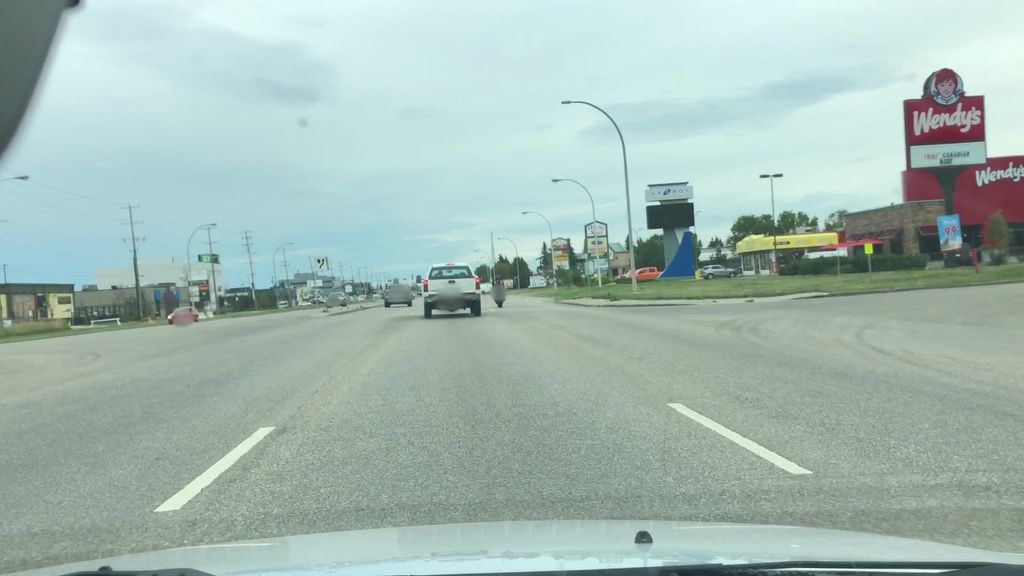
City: edmonton